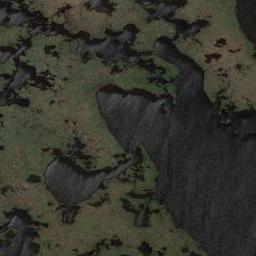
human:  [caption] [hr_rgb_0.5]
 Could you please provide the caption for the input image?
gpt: One third of this wetland is lake .

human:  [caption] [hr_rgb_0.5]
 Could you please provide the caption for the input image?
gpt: The wetland consists of bare land, Green plants, Dry plants and water .

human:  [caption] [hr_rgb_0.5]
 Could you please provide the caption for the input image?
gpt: There are patches of brown bare land in a lake in a wetland .

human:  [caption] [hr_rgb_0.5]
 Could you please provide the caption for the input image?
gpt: There are many different shapes and sizes of water around the wetlands .

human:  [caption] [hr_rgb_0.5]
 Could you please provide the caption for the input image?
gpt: There are some green areas and many water areas on the wetland .